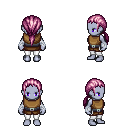
a pixel art fantasy rpg character, female body template, dark elf, purple skin, leather chest armor, white pants, pink ponytail hairstyle, white cloth bandages, four views (front, back, left, right), 2x2 character sprite sheet, small pixel art, hard edges, no anti-aliasing